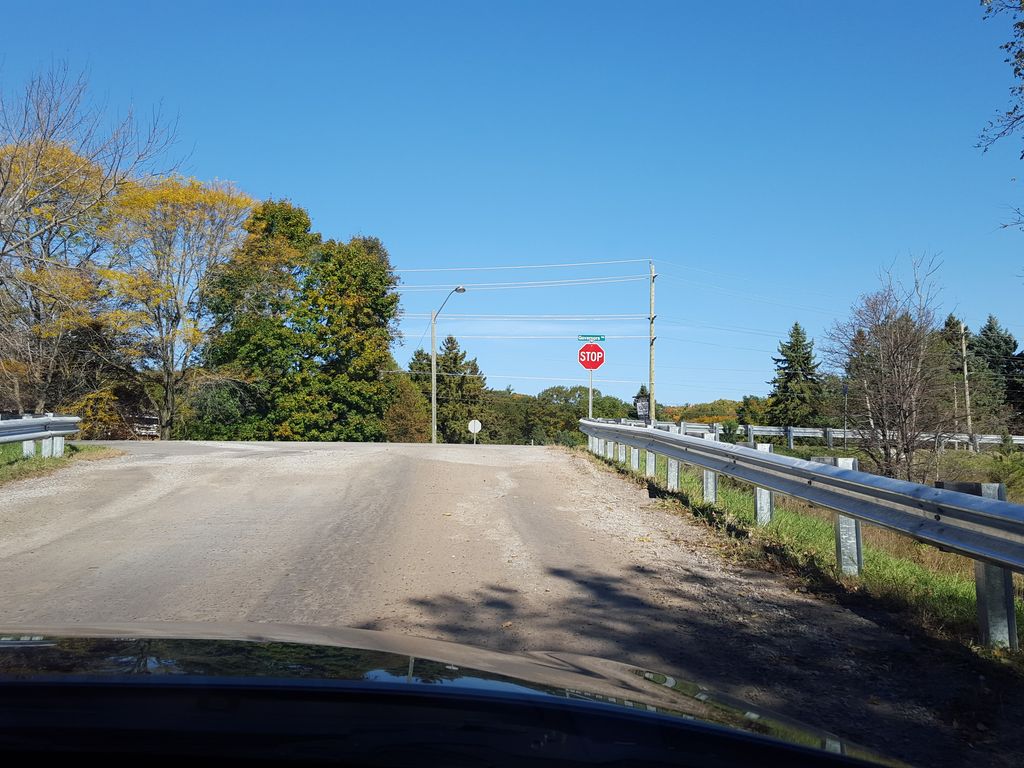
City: hamilton